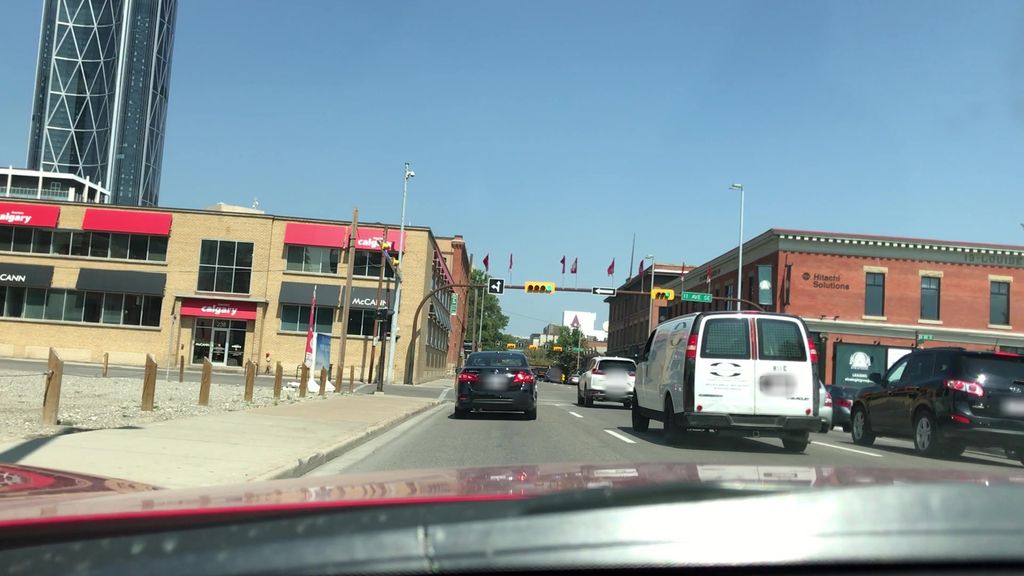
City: calgary